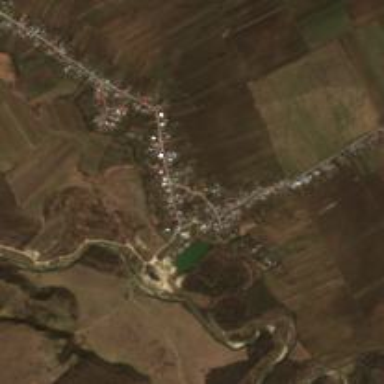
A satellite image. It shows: Village.